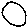
Label: circle